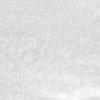
Label: no_change